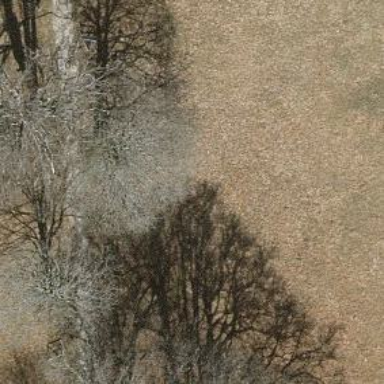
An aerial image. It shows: Beautiful tree in nature.